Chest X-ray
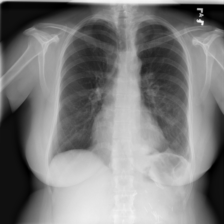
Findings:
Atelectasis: negative
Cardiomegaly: negative
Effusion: negative
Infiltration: negative
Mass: negative
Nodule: negative
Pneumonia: negative
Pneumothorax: positive
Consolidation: negative
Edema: negative
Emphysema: negative
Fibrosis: negative
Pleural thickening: negative
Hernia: negative